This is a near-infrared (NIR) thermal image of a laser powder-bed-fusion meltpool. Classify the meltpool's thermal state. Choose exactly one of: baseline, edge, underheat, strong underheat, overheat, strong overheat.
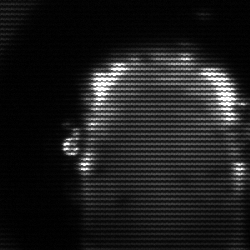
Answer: baseline